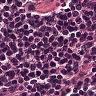
Metastatic tissue present: no